Question: I have a 'datatable' filled with strings.
On a column of these I want to remove the first 2 elements.
""Edit: By element i mean the first 2 characters of the string of a datacell. End of Edit""
Such thing is easy in strings, using the 'remove' command. But is the same possible in a datacell?
PS: Some might answer "Why not define the string first, and then place it on the cell" but I'd rather avoid it, since my cells are defined by a series of concatenations. Here's how I'm doing it.
'''
//create a list of the columns name
List<string> listadecolunas = new List<string>();
foreach (DataColumn coluna in DataAccess.Instance.tabelafinal5.Columns)
{
listadecolunas.Add(coluna.ColumnName);
}
//create a concatenated string that encolsures all the following columns
for (int i = 0; i < DataAccess.Instance.tabelafinal5.Rows.Count; i++)
{
for (int y = 2; y < listadecolunas.Count; y++)
{
string elemento0 = DataAccess.Instance.tabelafinal5.Rows[i][y].ToString();
if (elemento0 != "")
{
DataAccess.Instance.tabelafinal5.Rows[i]["Expressao"] = DataAccess.Instance.tabelafinal5.Rows[i]["Expressao"] + " + " + elemento0;
}
}
}
'''
I didn't want to fill this with detail, but since I've posted the code, in the end I will get a datacell that begins with '+' and I want to remove it, it's just that.
Edit2:
My cell looks like this

I wanna remove the first '+' :)
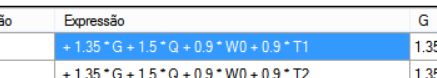
Answer: You can do this with a little helper like that:
'''
for (int i = 0; i < DataAccess.Instance.tabelafinal5.Rows.Count; i++)
{
bool isFirst = true;
for (int y = 2; y < listadecolunas.Count; y++)
{
string elemento0 = DataAccess.Instance.tabelafinal5.Rows[i][y].ToString();
if (elemento0 != "")
{
if(isFirst)
{
isFirst = false;
DataAccess.Instance.tabelafinal5.Rows[i]["Expressao"] = DataAccess.Instance.tabelafinal5.Rows[i]["Expressao"] + elemento0;
}
else
{
DataAccess.Instance.tabelafinal5.Rows[i]["Expressao"] = DataAccess.Instance.tabelafinal5.Rows[i]["Expressao"] + " + " + elemento0;
}
}
}
}
'''
A little more efficient with a 'StringBuilder' but same concept:
'''
StringBuilder sb = new StringBuilder();
for (int i = 0; i < DataAccess.Instance.tabelafinal5.Rows.Count; i++)
{
bool isFirst = true;
sb.Clear();
for (int y = 2; y < listadecolunas.Count; y++)
{
string elemento0 = DataAccess.Instance.tabelafinal5.Rows[i][y].ToString();
if (elemento0 != "")
{
if(isFirst)
{
isFirst = false;
}
else
{
sb.Append(" + ")
}
sb.Append(elemento0);
}
}
if(sb.Length > 0)
{
DataAccess.Instance.tabelafinal5.Rows[i]["Expressao"] = DataAccess.Instance.tabelafinal5.Rows[i]["Expressao"] + sb.ToString();
}
}
'''
Now, if you even construct the Cell across different methods and you do not know what has happened before, you would set 'isFirst' based on if the current value of the cell is empty or not instead of assigning 'true' to it by default.